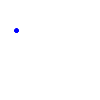
Particle: pion